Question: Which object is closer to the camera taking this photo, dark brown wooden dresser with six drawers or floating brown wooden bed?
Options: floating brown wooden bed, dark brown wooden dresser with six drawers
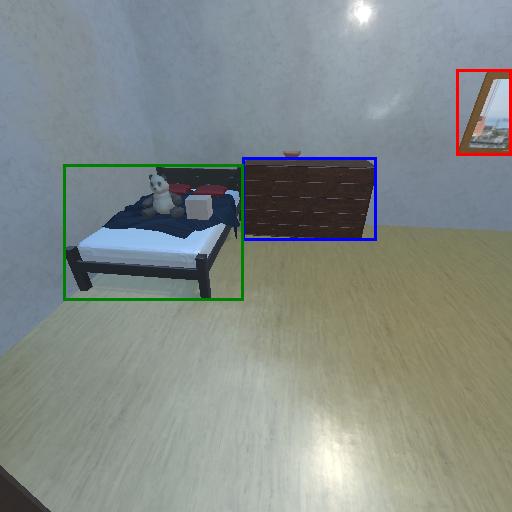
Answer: floating brown wooden bed